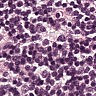
Metastatic tissue present: no